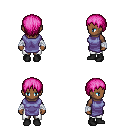
a pixel art fantasy rpg character, female body template, human, dark skin, chain tabard jacket, white pants, pink plain hairstyle, white cloth bandages, black shoes, four views (front, back, left, right), 2x2 character sprite sheet, small pixel art, hard edges, no anti-aliasing